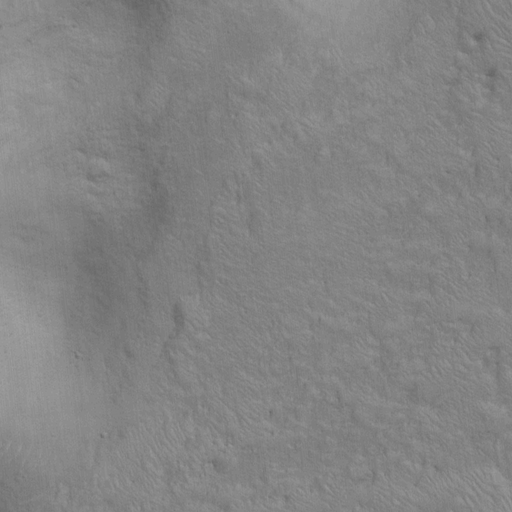
Objects detected: cone, cone, cone